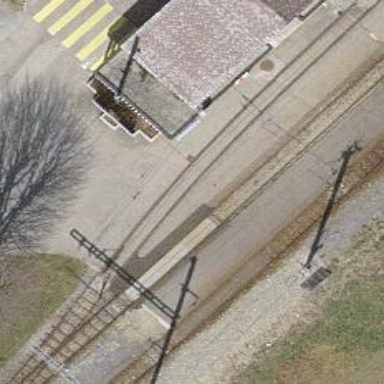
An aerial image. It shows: Uncontrolled railway crossing.